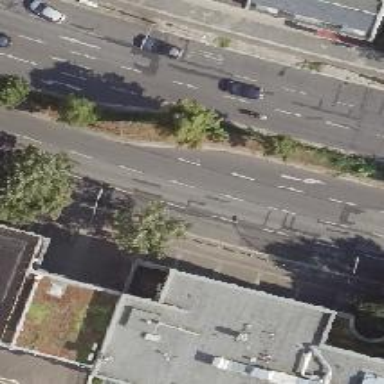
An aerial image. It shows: Primary highway with asphalt surface. There is cycle track on the right.